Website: macys
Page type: billing-address
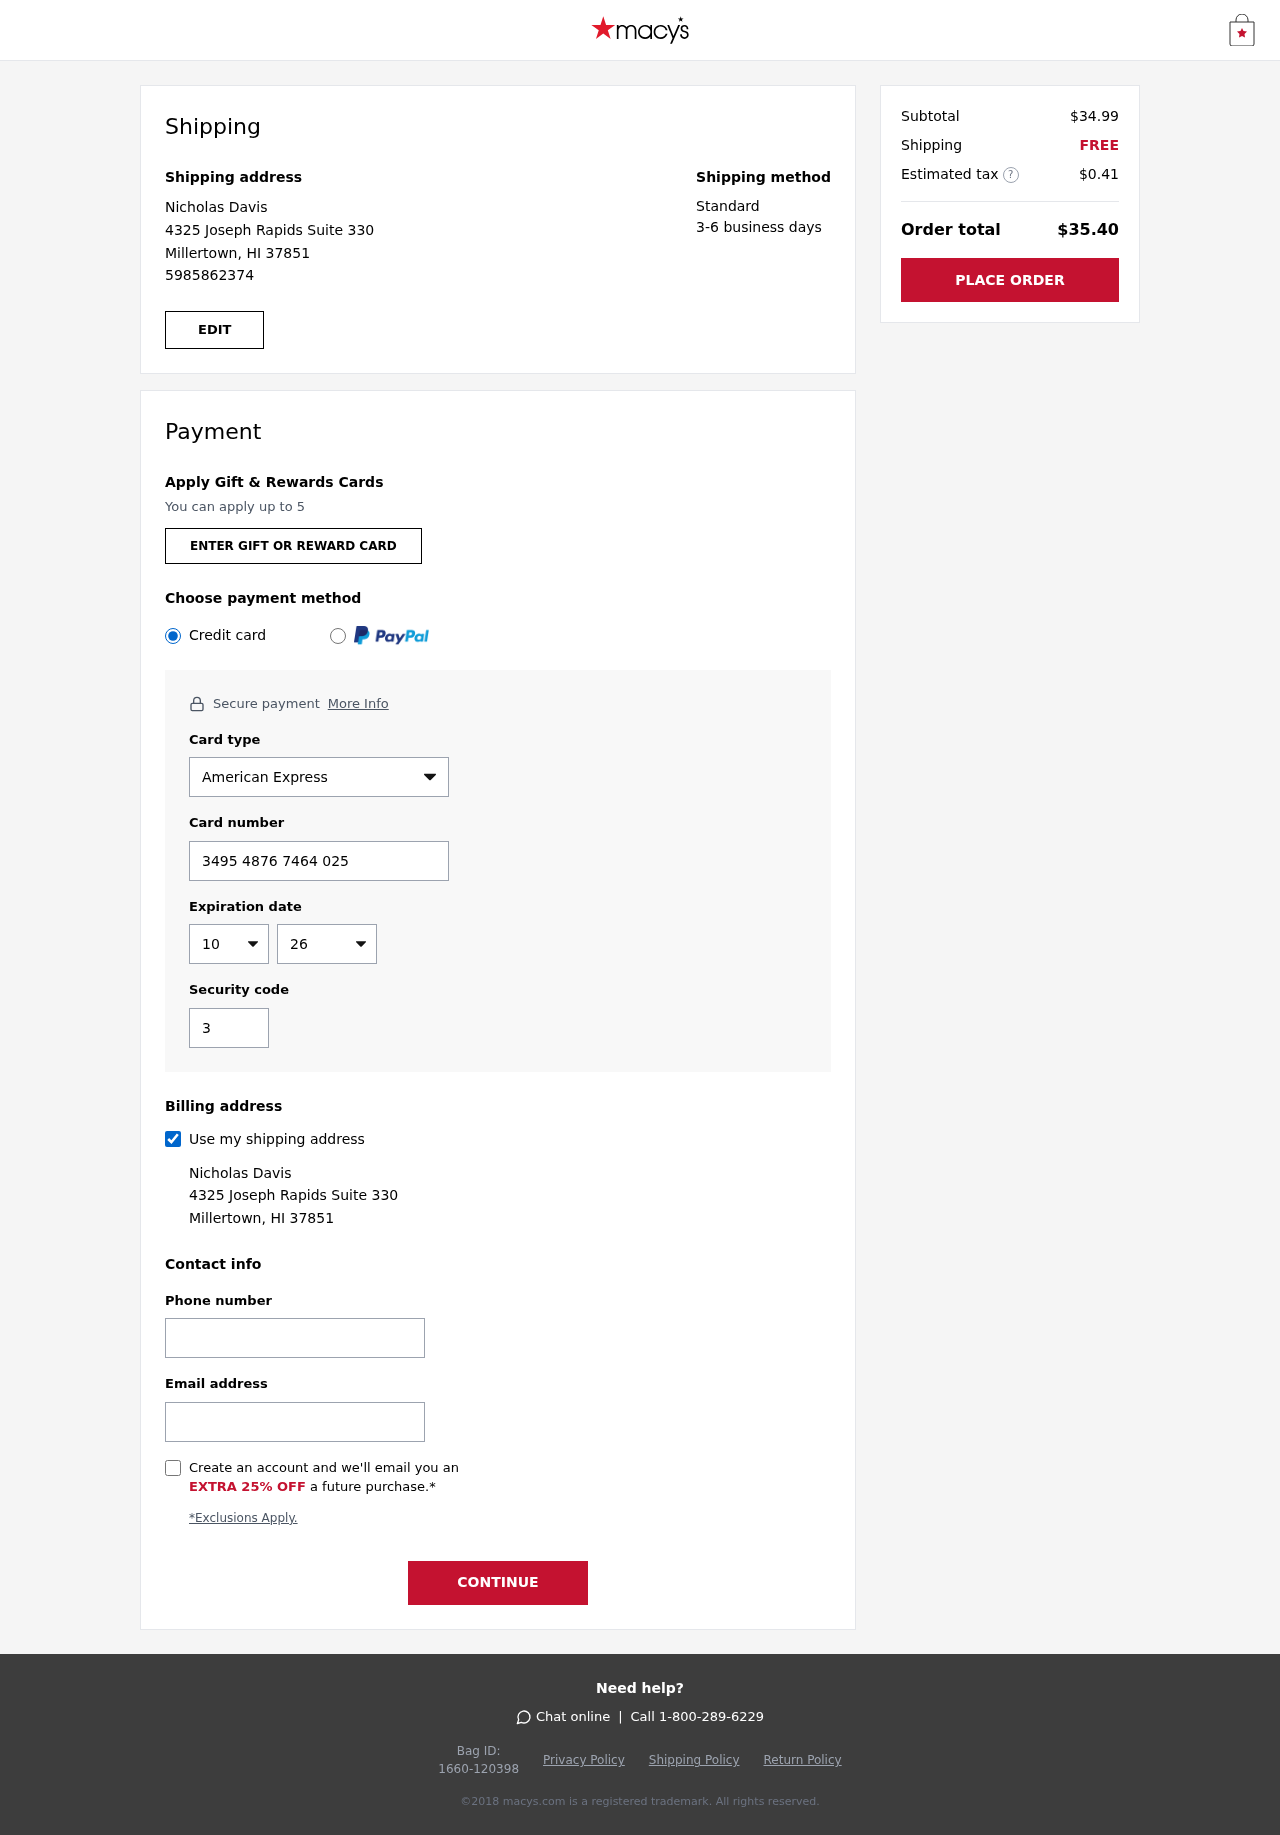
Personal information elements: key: PII_CARD_CVV
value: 3859
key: PII_CARD_EXPIRY_MONTH
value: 10
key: PII_CARD_EXPIRY_YEAR
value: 26
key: PII_CARD_NUMBER
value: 3495 4876 7464 025
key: PII_CARD_TYPE
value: American Express
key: PII_EMAIL
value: nicholas_davis@yahoo.com
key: PII_FULLNAME
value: Nicholas Davis
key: PII_PHONE
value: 5985862374
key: PII_STREET
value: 4325 Joseph Rapids Suite 330
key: PII_CITY_STATE_ZIP
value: Millertown, HI 37851
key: PII_FIRSTNAME
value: Nicholas
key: PII_LASTNAME
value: Davis
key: PII_FULLNAME2
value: Nicholas Davis
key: PII_FULLNAME3
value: Nicholas Davis
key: PII_FIRSTNAME2
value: Nicholas
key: PII_FIRSTNAME3
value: Nicholas
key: PII_LASTNAME2
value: Davis
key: PII_LASTNAME3
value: Davis
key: PII_FIRSTNAME_DERIVED
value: Nicholas
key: PII_LASTNAME_DERIVED
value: Davis
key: PII_FULLNAME_DERIVED
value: Nicholas Davis
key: PII_NAME_FULL_DERIVED
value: Nicholas Davis
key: PII_STREET2
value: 4325 Joseph Rapids Suite 330
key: PII_PHONE2
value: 5985862374
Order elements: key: ORDER_SUBTOTAL
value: $34.99
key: ORDER_SHIPPING_COST
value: FREE
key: ORDER_TAX
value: $0.41
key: ORDER_TOTAL
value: $35.40